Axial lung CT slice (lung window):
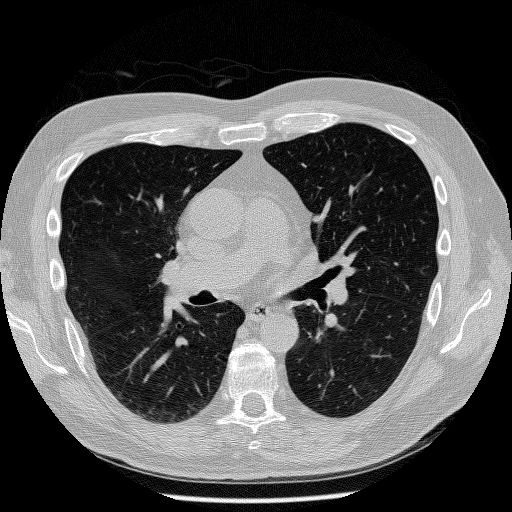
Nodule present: no